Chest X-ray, PA view. Patient: 42 years old, sex M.
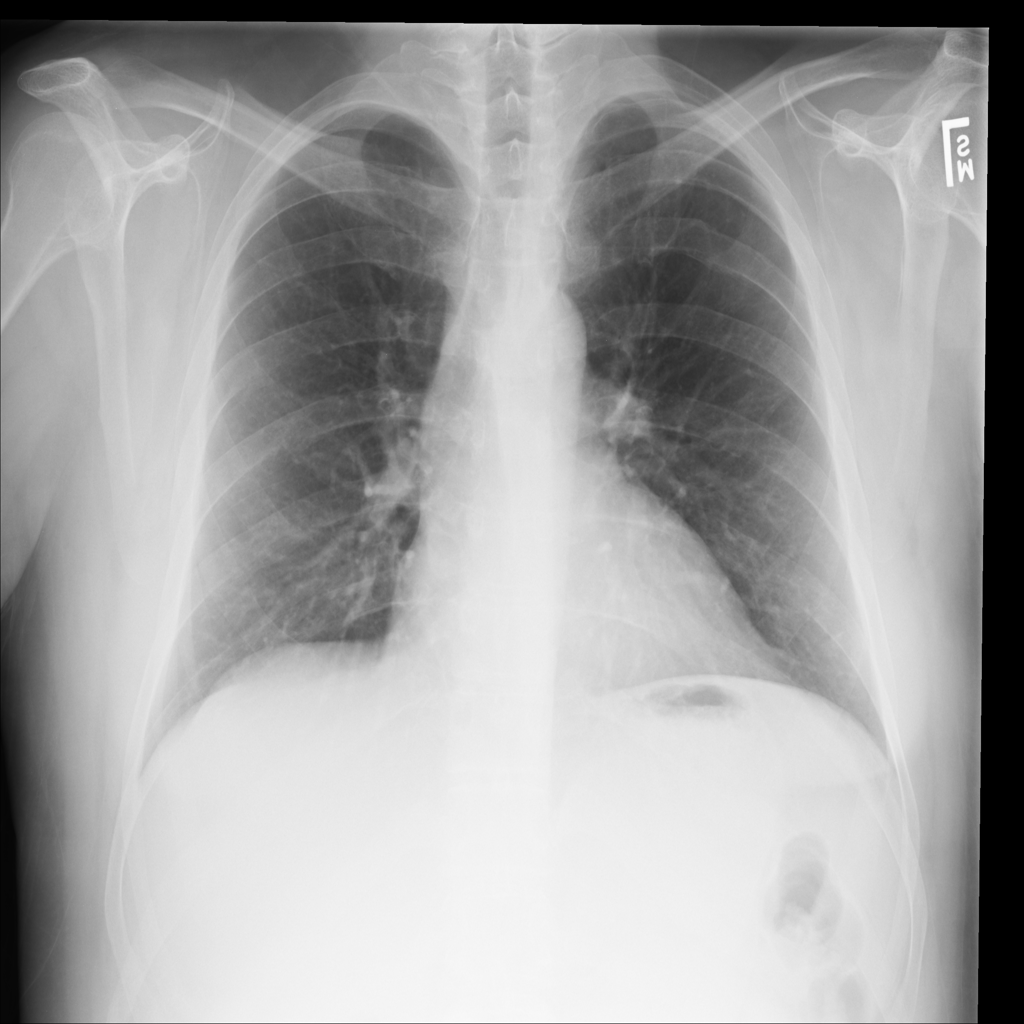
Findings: No Finding